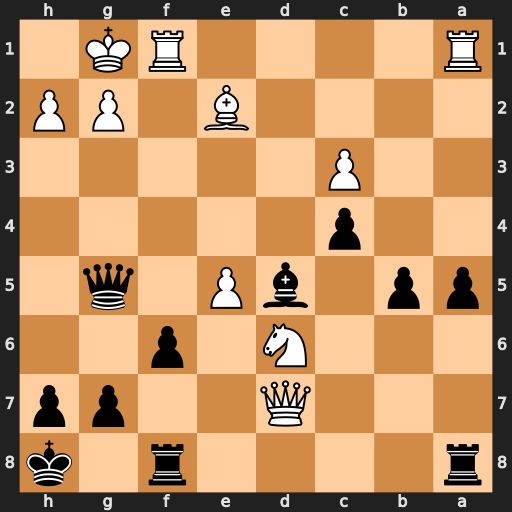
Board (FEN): r4r1k/3Q2pp/3N1p2/pp1bP1q1/2p5/2P5/4B1PP/R4RK1
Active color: b
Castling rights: -
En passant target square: -
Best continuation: Qxg2#